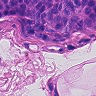
Metastatic tissue present: yes